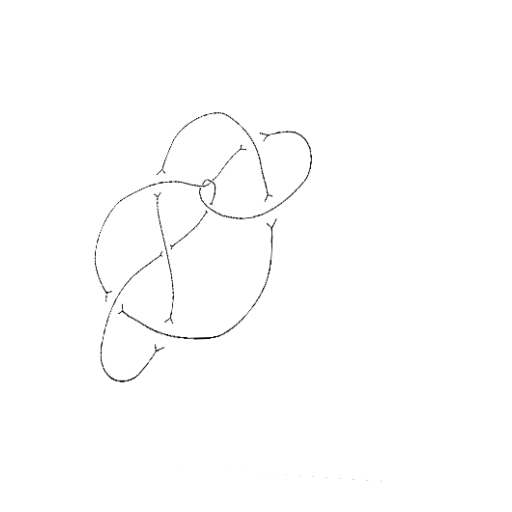
Crossing number: 9